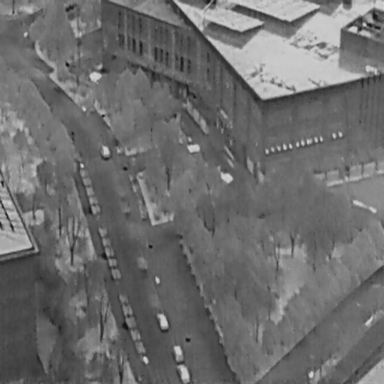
There are four Cars in the infrared image.